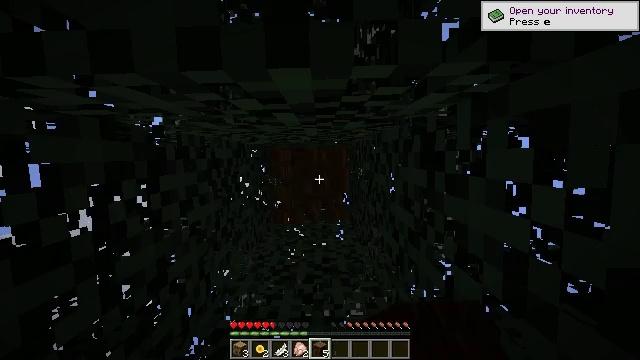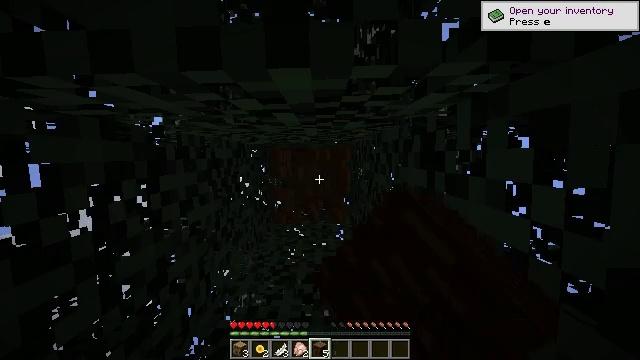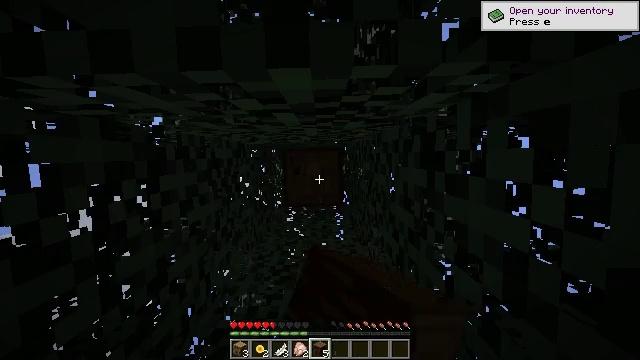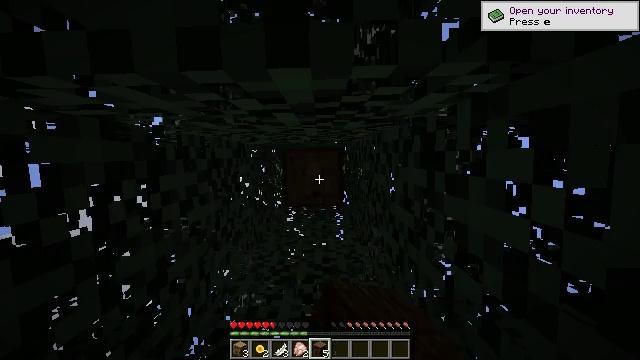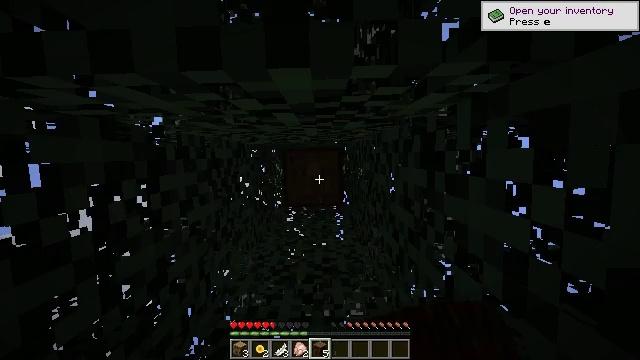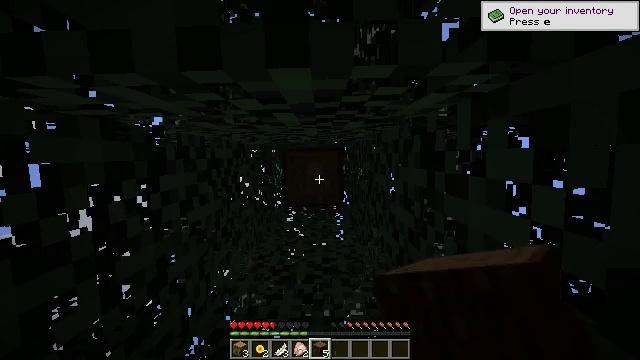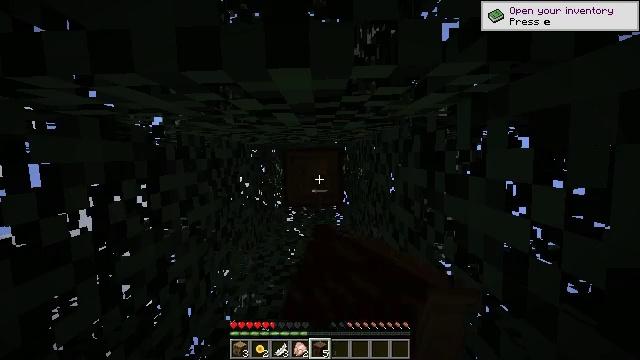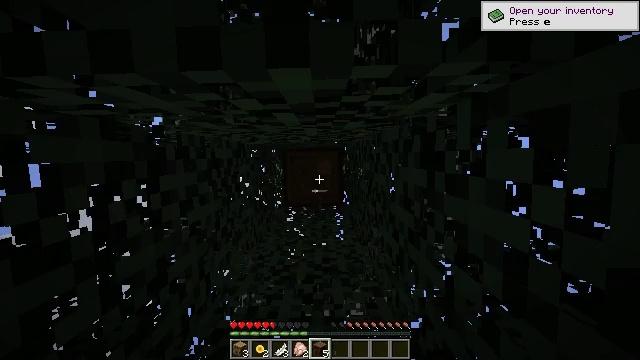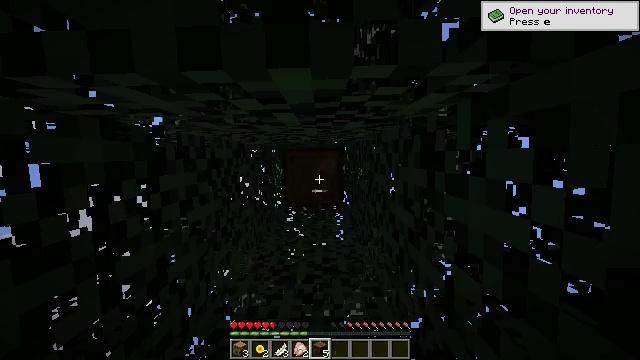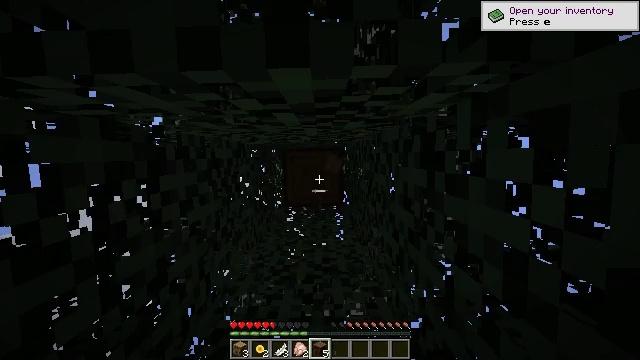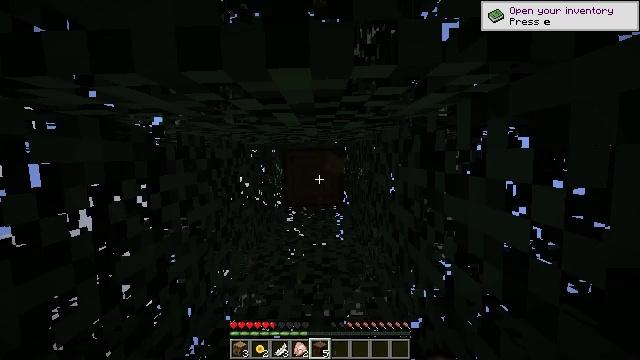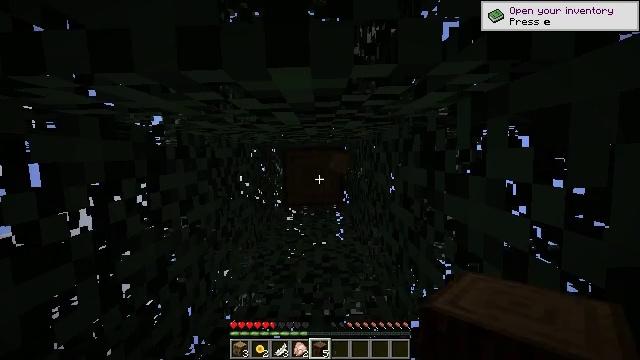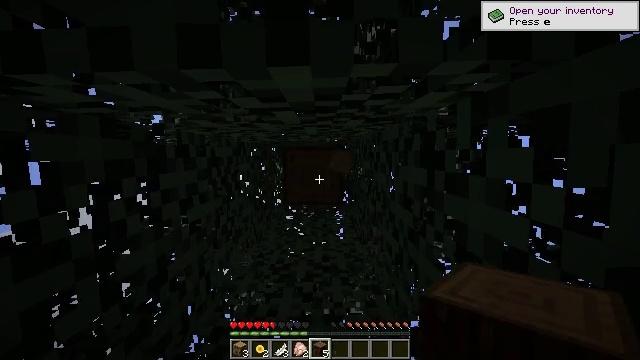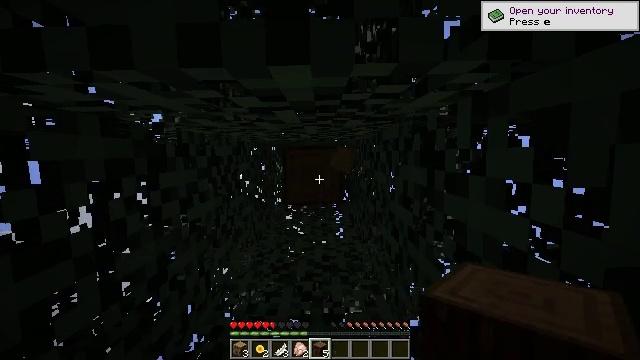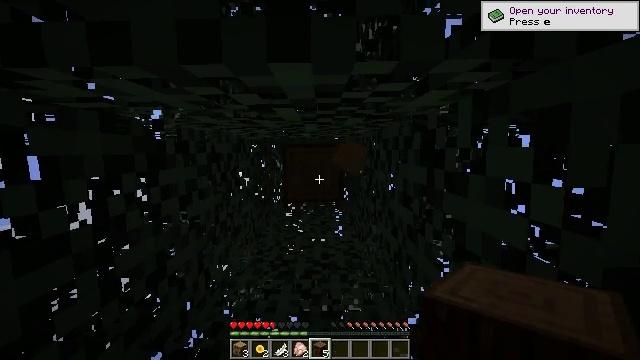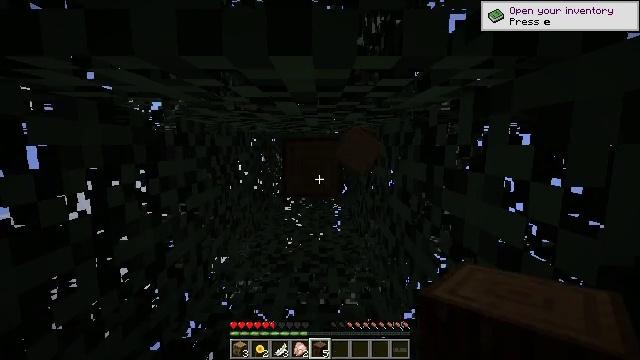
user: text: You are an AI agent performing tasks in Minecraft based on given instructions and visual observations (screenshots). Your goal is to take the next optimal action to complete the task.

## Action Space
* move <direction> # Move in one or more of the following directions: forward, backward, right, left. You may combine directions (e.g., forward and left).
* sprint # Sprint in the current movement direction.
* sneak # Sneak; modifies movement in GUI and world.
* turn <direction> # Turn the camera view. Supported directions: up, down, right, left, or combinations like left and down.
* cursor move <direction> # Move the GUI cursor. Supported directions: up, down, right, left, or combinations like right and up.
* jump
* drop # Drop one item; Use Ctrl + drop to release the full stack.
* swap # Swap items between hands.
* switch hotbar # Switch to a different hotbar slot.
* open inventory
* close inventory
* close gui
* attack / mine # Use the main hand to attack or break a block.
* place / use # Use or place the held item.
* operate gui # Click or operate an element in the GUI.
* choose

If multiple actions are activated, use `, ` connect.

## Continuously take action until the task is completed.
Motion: motion action
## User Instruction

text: Gather materials to craft spruce wood.
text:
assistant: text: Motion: attack / mine
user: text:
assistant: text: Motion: attack / mine
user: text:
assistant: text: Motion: attack / mine
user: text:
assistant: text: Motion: attack / mine
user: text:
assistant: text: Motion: attack / mine
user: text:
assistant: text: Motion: no_op
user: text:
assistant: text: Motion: no_op
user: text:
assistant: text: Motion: no_op
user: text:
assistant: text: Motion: no_op
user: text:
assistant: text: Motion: no_op
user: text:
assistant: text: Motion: no_op
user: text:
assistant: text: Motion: no_op
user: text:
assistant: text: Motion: no_op
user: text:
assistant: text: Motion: no_op
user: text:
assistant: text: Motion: turn right and down
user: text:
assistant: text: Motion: turn right and down
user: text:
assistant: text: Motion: no_op
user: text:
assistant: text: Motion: turn right and down
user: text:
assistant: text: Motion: turn right and down
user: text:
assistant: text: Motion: turn right and down
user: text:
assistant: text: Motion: turn right and down
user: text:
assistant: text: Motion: turn right and down
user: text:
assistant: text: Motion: turn right and down
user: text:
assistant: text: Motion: turn right and down
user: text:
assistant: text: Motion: turn right and down
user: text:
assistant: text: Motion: turn right and down
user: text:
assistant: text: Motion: turn right and down
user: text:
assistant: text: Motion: turn right and down
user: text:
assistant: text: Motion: turn right and down
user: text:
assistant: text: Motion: turn right and down